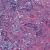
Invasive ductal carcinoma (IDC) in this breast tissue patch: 1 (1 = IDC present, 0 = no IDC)